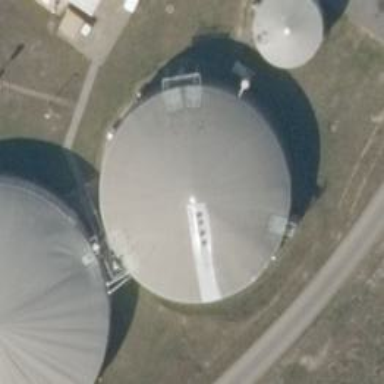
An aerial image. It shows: Storage tank that is man-made.